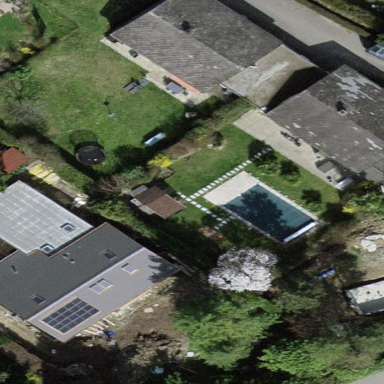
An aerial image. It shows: Garden surrounded by fence.